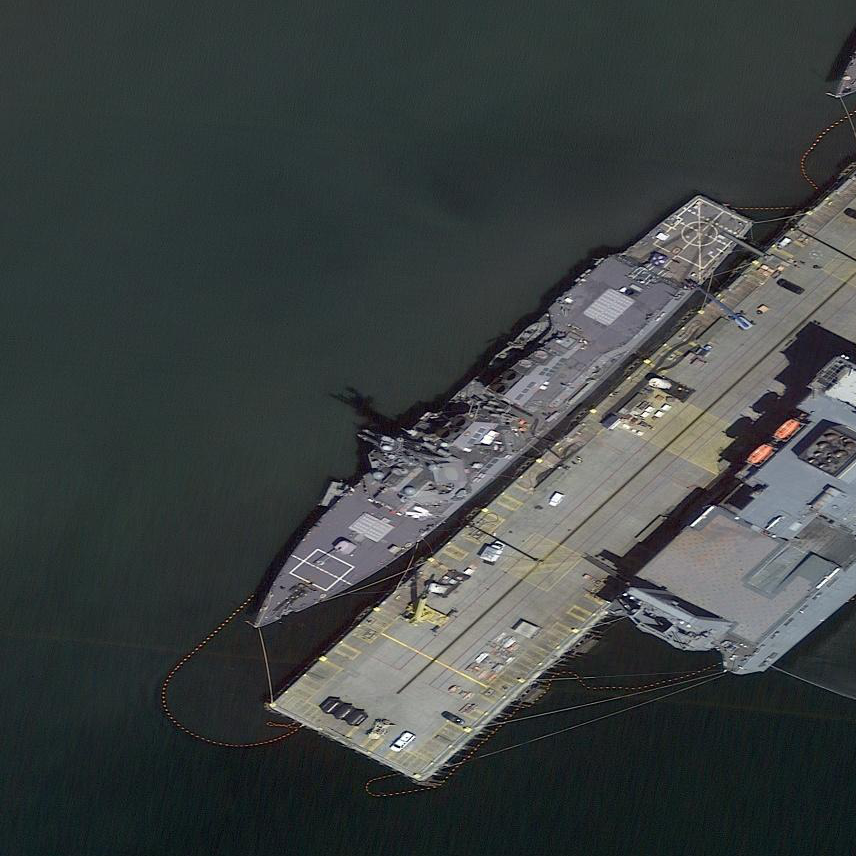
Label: destroyer